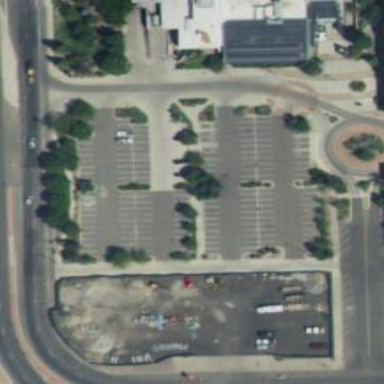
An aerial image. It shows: Parking space is available.